Platform: macOS
Application: Chrome
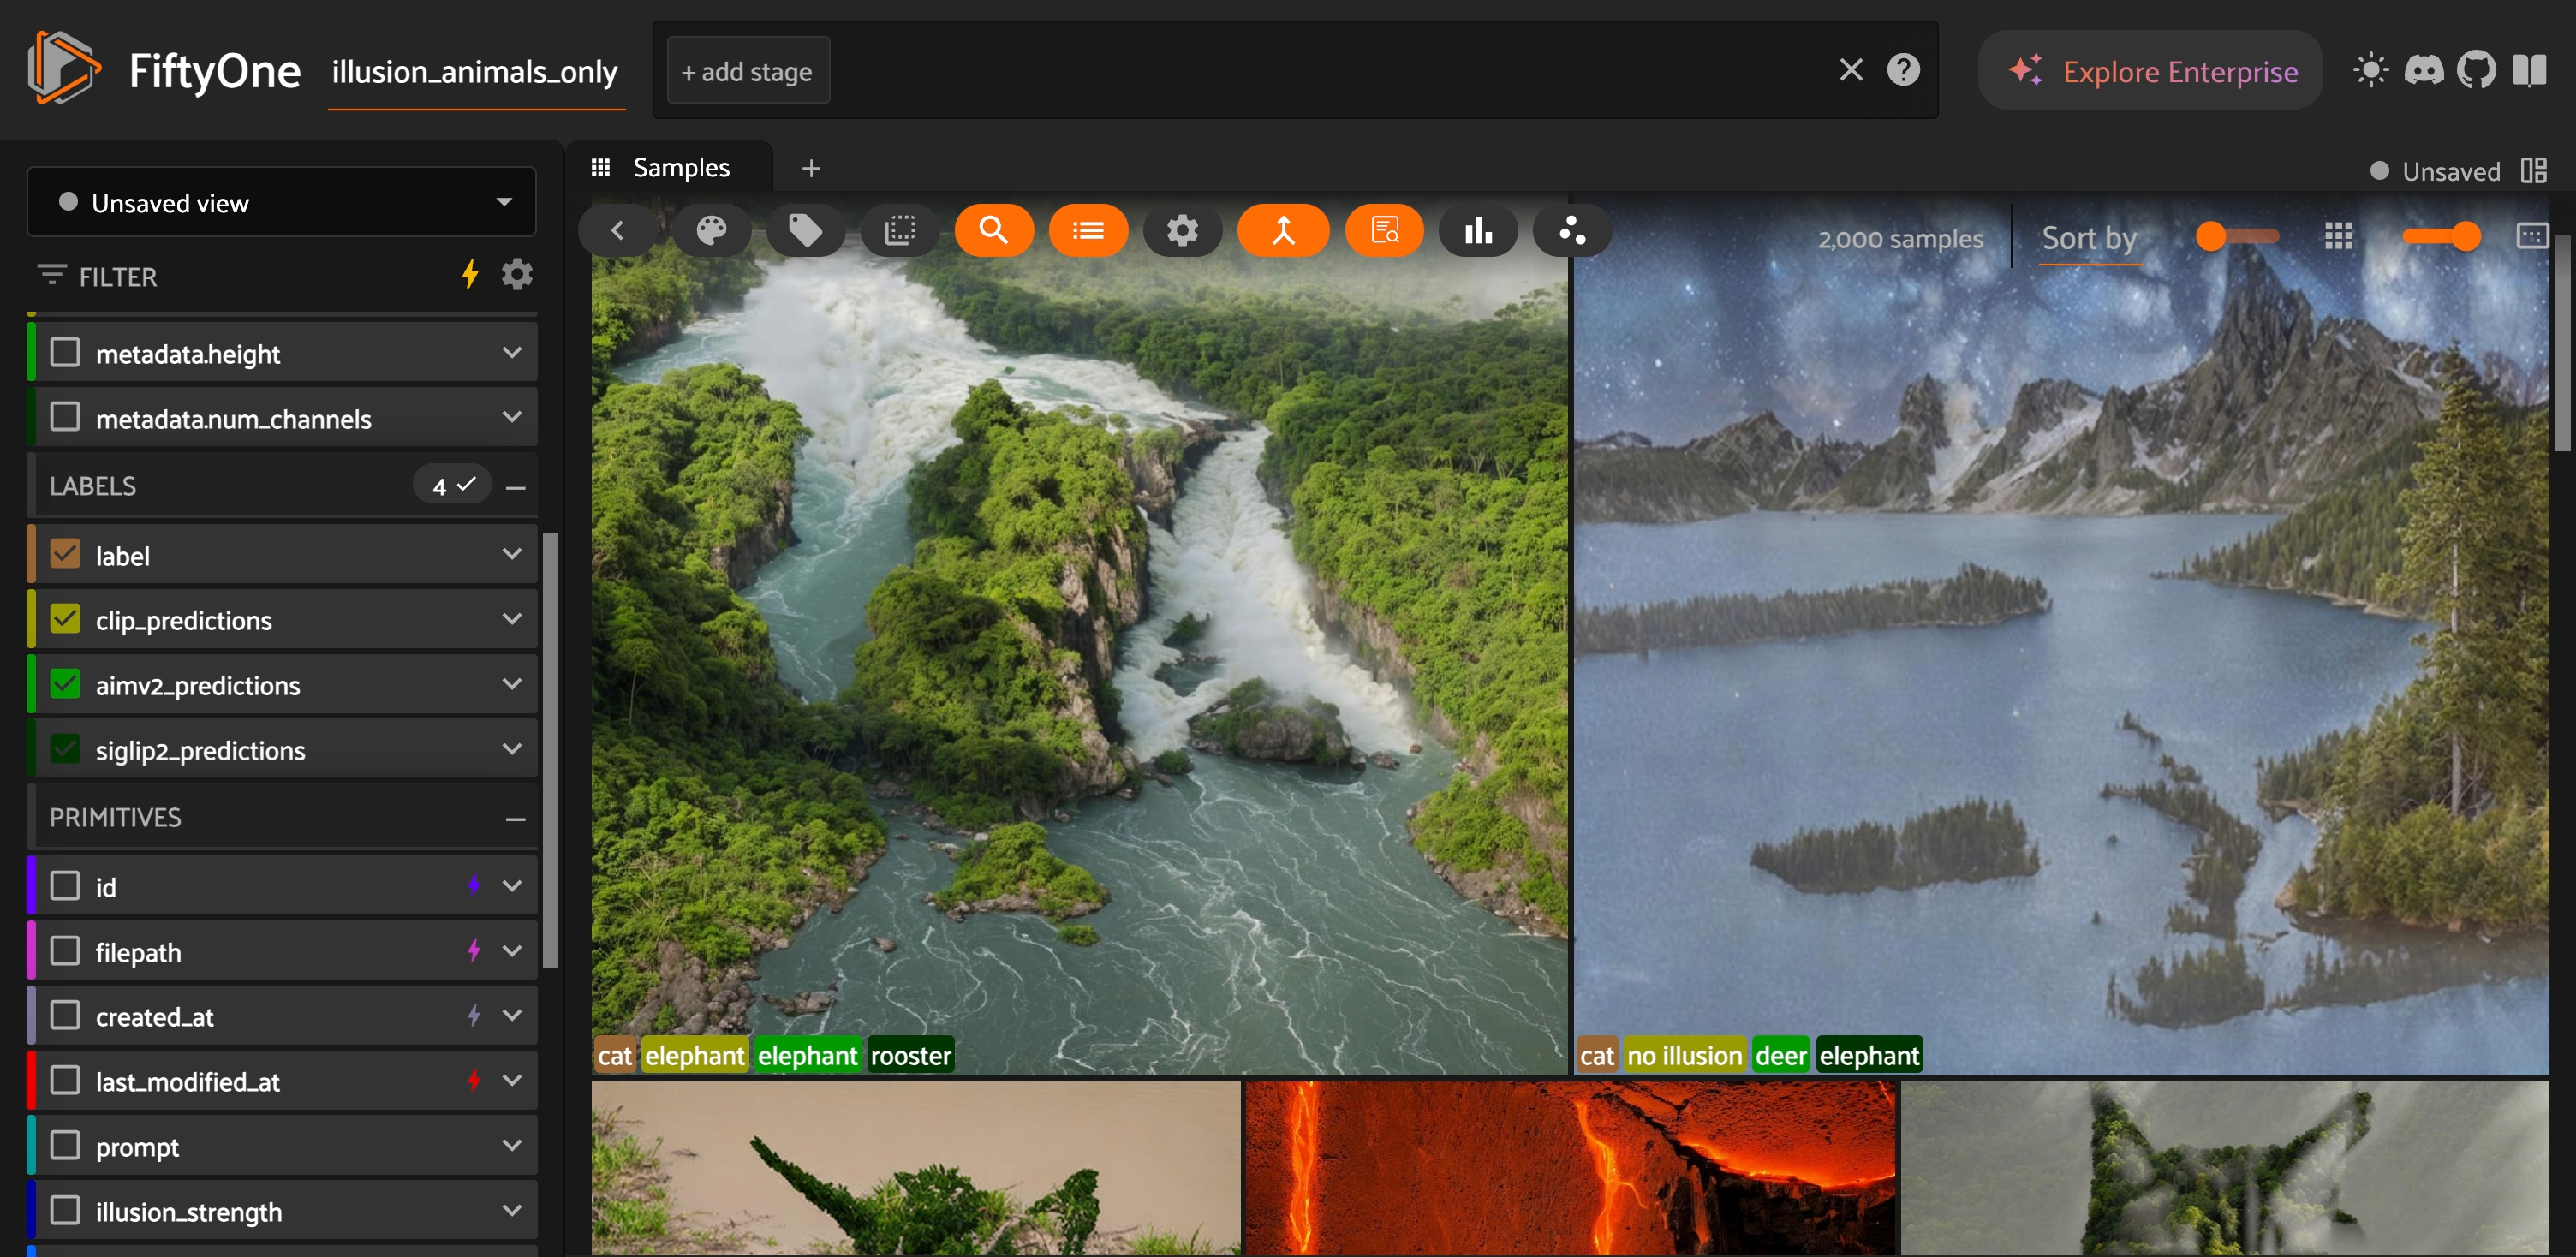
task_description: Open the saved views menu
action_type: click
element_info: Button
steps_since_start: 1